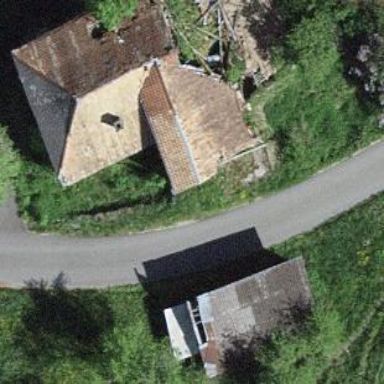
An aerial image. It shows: Detached building.